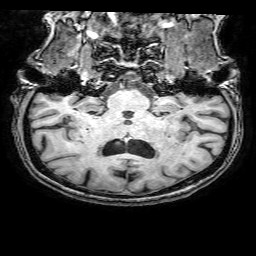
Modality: T1w
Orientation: sagittal
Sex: female
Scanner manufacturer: philips
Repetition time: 0.008358 s
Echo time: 0.00387 s